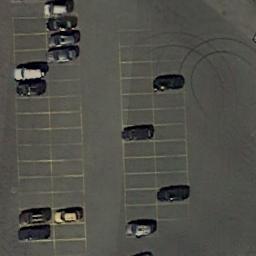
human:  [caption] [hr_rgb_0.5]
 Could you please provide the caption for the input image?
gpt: The parking lot has some parked cars but lots of parking spaces are still empty .

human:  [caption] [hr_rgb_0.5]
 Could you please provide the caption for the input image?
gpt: Three rows of cars were parked in the parking lot .

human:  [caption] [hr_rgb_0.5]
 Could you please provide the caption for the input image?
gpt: There are several cars on the parking lot .

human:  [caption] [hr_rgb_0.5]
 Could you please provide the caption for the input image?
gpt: There are some cars on the parking lot .

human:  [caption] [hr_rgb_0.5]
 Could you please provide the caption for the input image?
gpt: There are several cars on the parking lot .